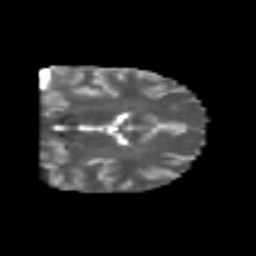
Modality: T2w
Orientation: coronal
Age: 25
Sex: male
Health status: healthy